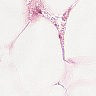
Metastatic tissue present: no